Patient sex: F
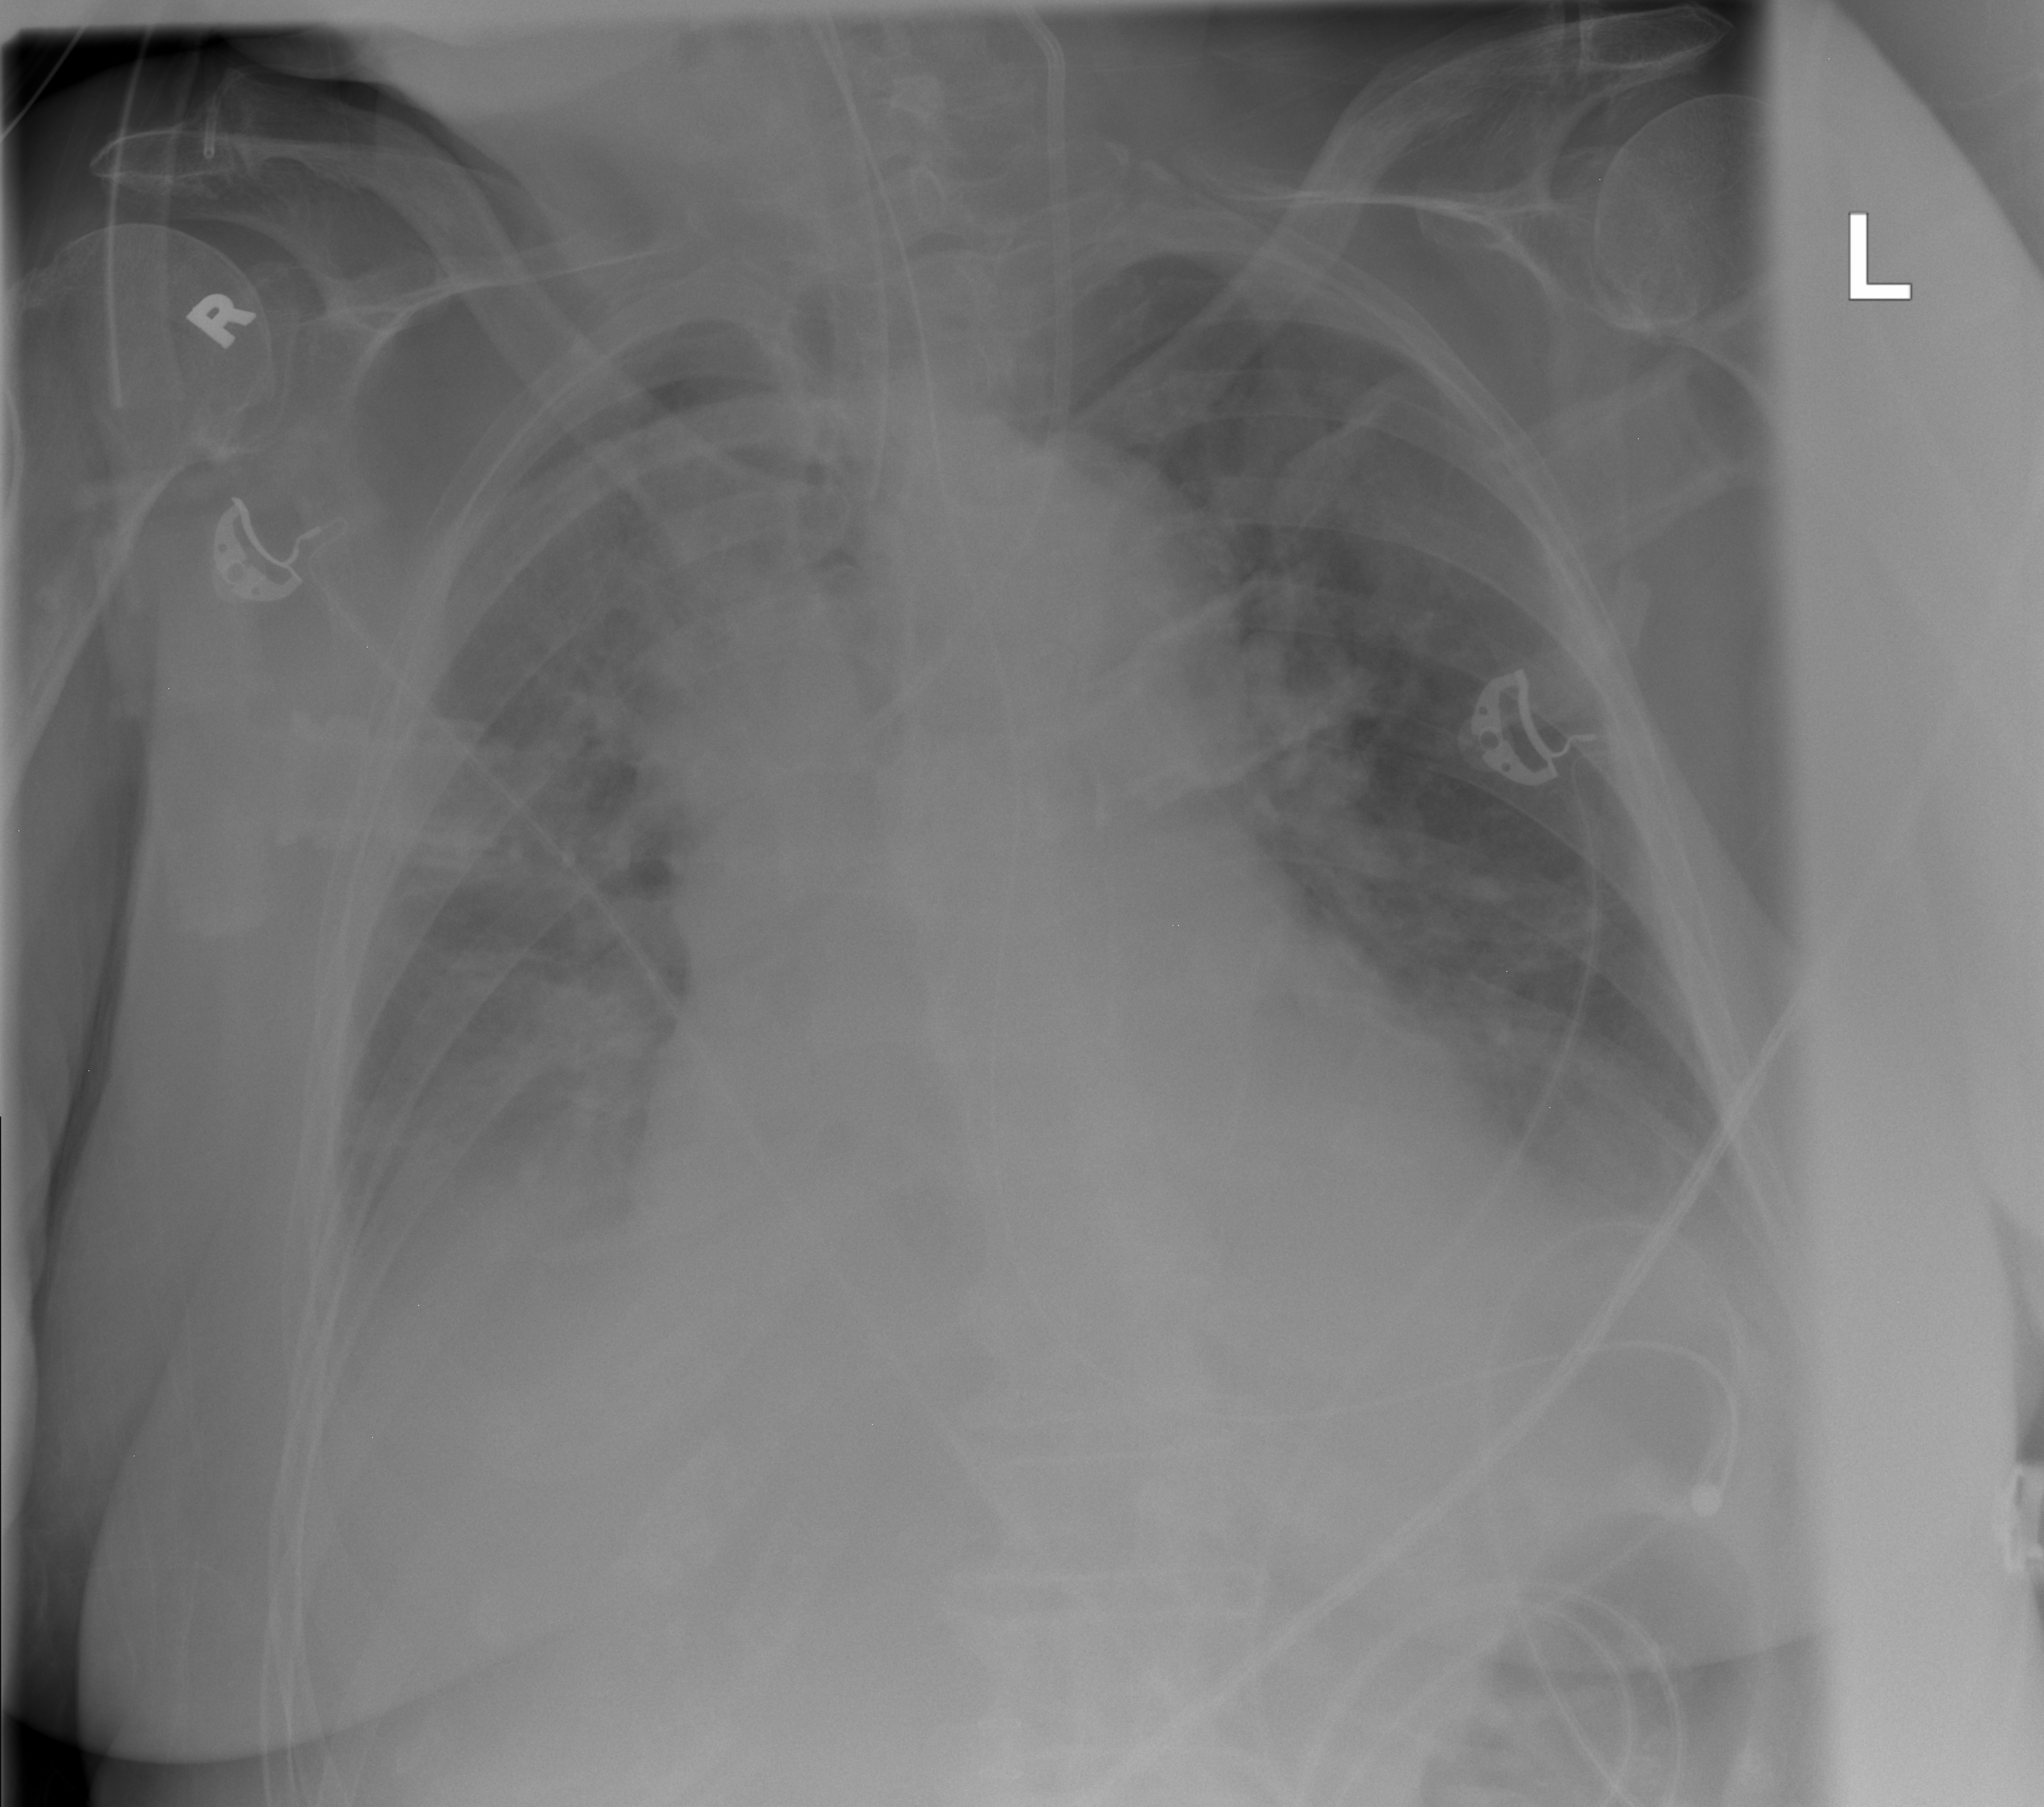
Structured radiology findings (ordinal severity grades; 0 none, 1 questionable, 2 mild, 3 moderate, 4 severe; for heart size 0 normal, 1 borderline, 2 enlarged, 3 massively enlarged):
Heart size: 2
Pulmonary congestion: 3
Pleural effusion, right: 2
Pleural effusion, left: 2
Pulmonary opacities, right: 1
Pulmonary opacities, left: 0
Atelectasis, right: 2
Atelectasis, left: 2